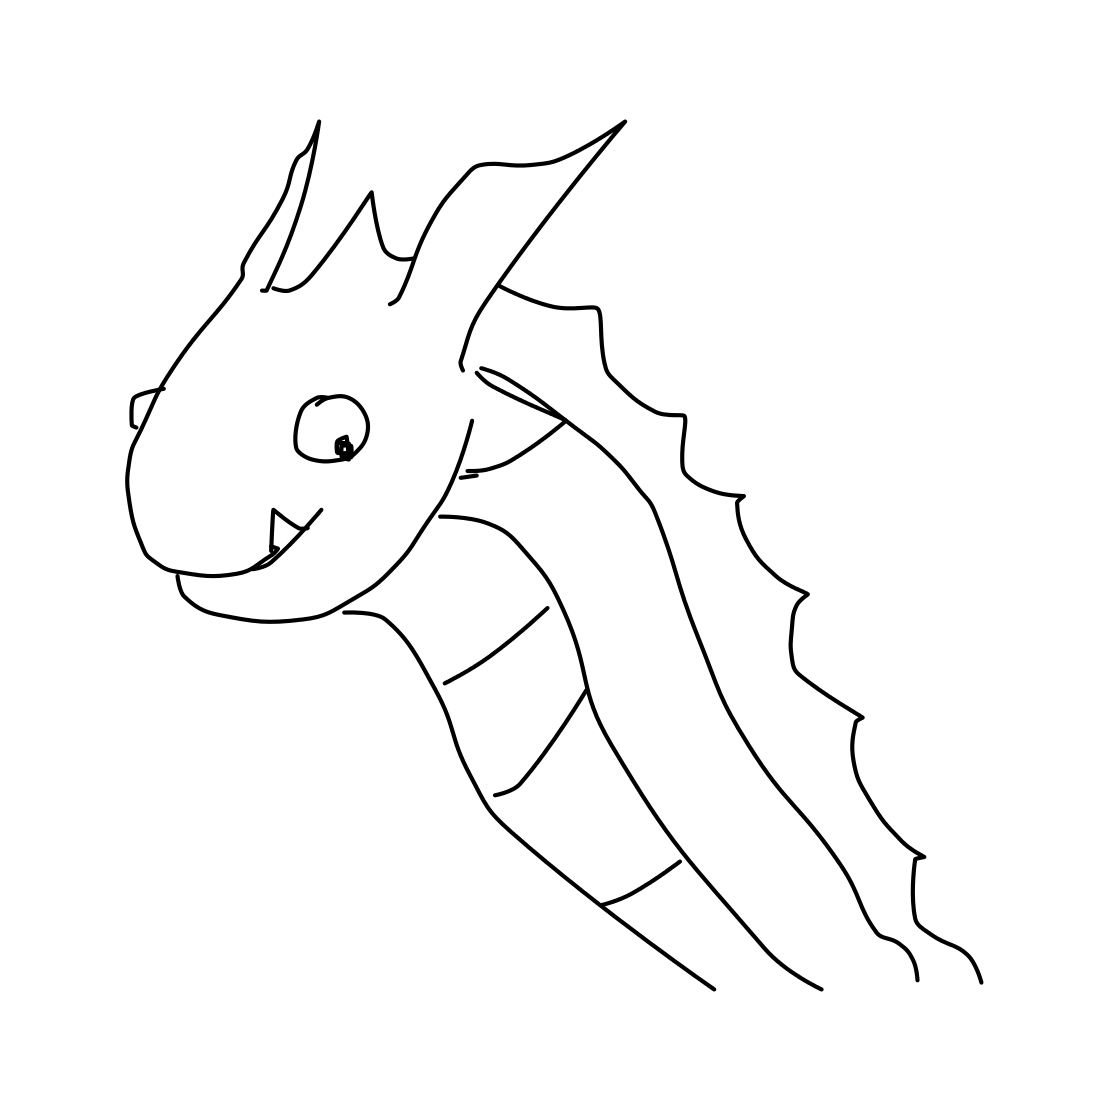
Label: dragon